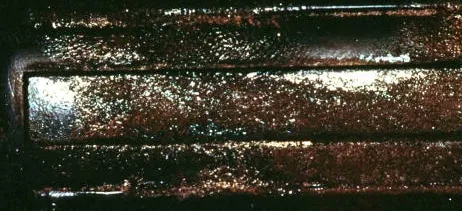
Handle of screwdriver.
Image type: medical_photograph (skin_photograph)